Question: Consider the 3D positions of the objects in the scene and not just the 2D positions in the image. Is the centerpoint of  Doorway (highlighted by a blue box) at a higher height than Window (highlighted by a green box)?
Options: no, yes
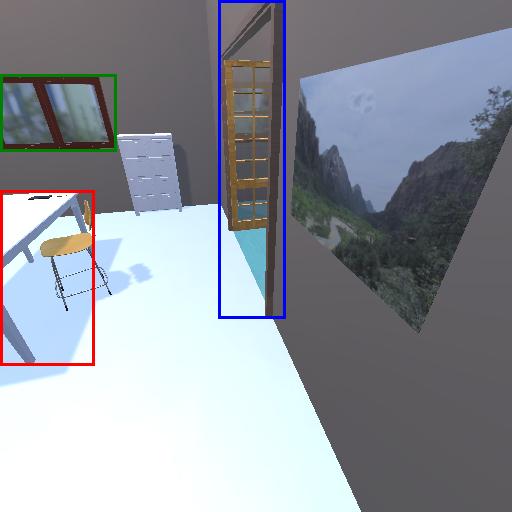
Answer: no